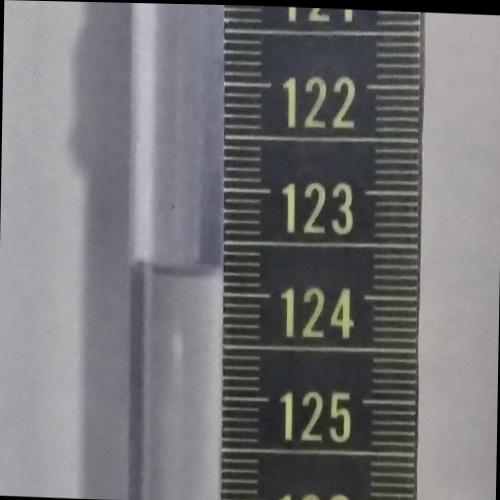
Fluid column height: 123.8 cm